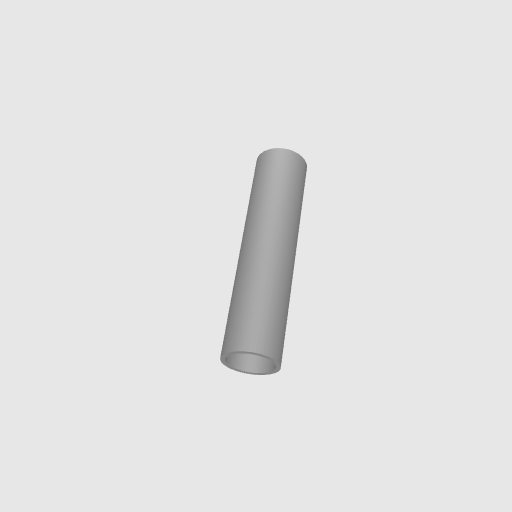
Part: AluminumTube10ID12OD50